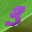
Label: 3